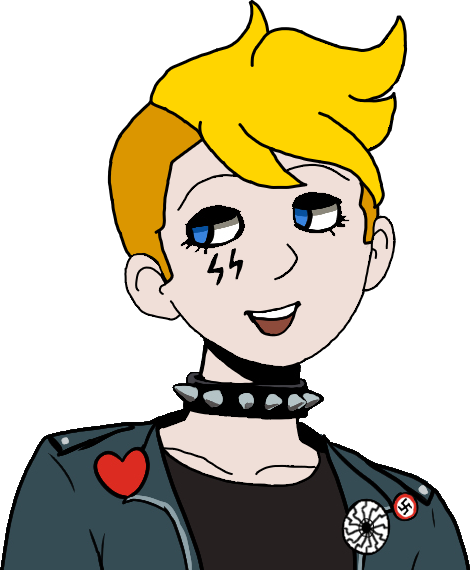
Label: 5_Ashbie_and_Enbie_Girl